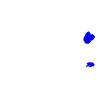
Particle: electron